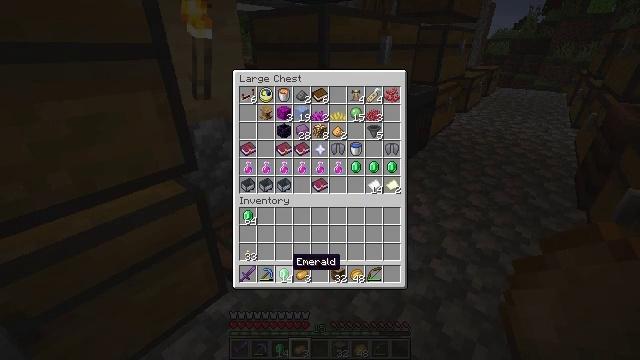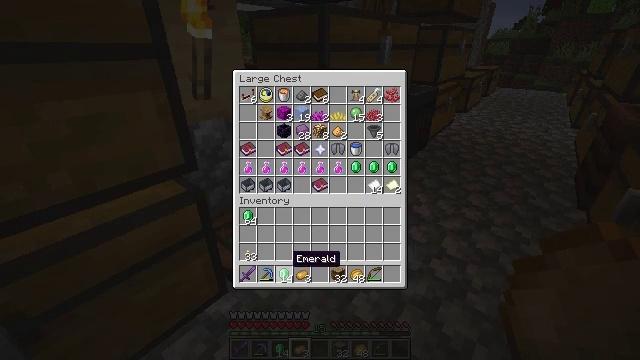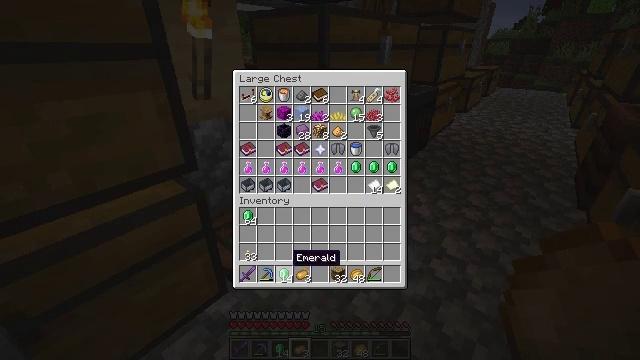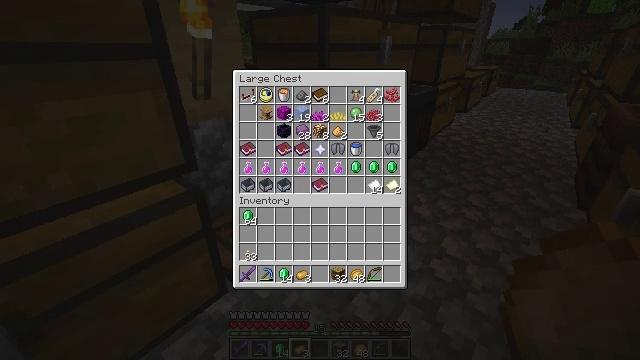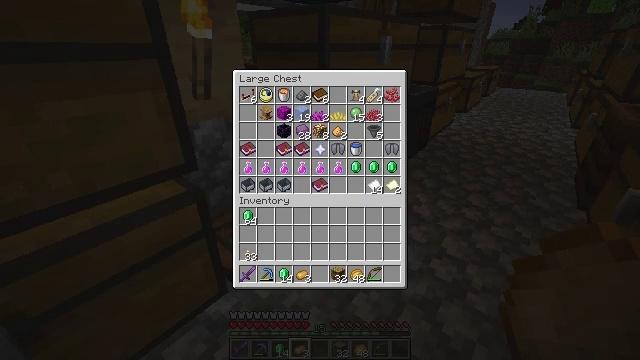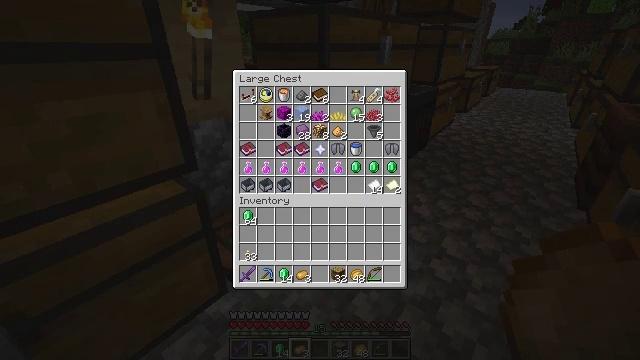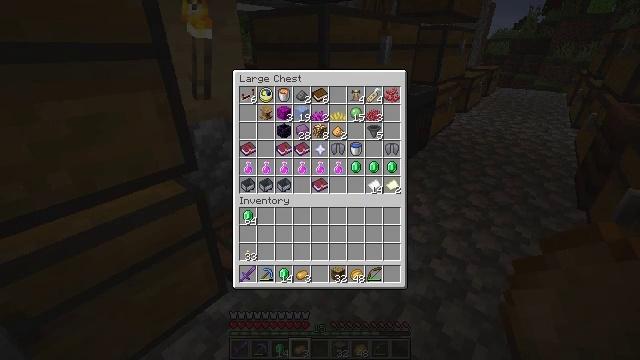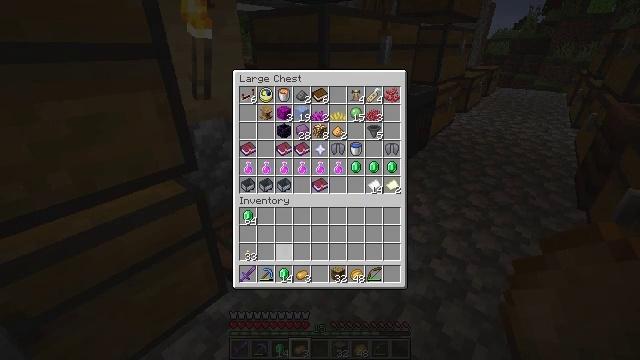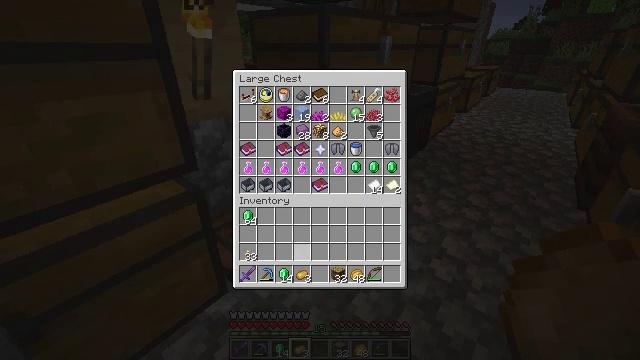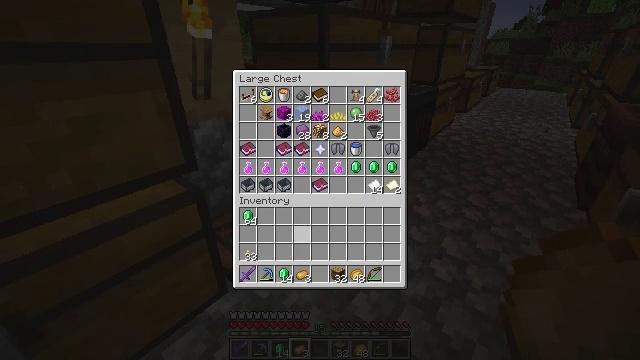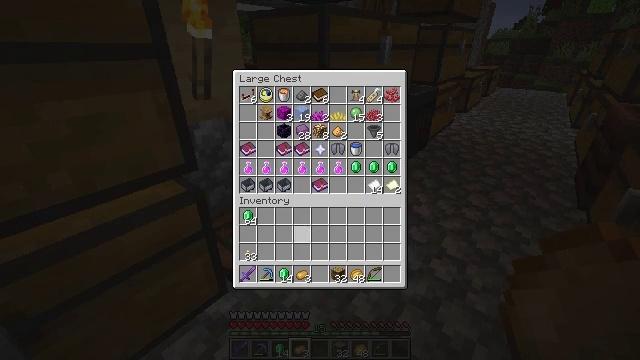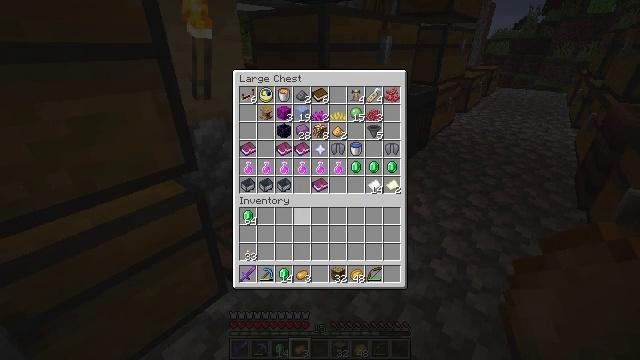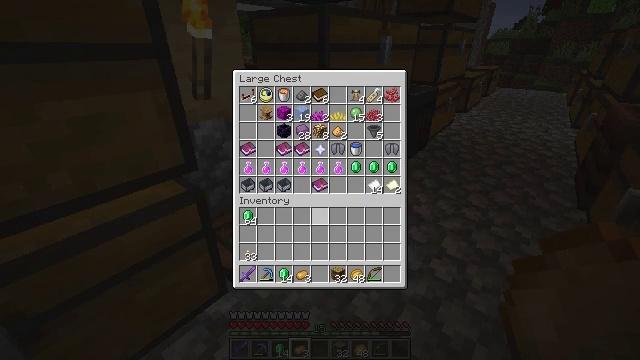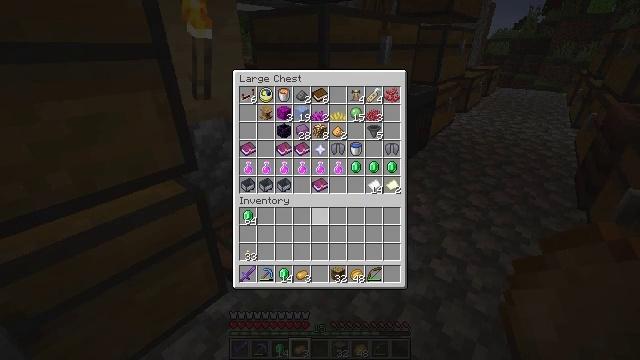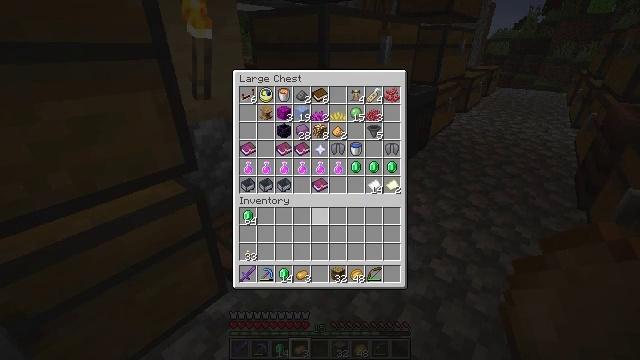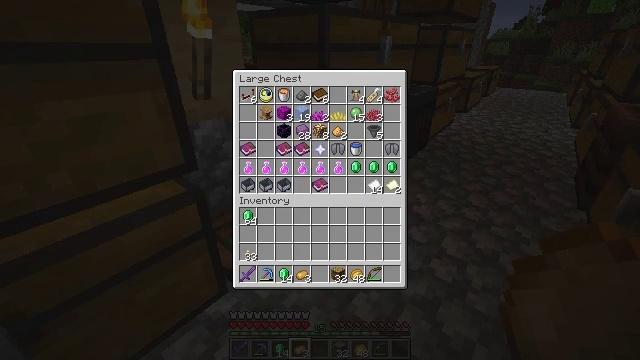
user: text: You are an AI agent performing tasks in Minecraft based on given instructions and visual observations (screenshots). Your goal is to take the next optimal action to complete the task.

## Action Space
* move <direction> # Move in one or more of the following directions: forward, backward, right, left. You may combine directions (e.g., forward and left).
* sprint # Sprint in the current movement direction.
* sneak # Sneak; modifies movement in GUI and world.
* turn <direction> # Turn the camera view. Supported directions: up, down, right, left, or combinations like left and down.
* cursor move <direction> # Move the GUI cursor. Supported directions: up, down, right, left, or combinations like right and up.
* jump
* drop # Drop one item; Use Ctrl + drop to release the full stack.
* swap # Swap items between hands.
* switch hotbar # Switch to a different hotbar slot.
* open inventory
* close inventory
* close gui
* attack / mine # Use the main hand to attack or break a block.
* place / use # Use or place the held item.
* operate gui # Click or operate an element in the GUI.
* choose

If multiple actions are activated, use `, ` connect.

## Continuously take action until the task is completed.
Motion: motion action
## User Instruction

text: Mine cobblestone to craft tools and furnaces.
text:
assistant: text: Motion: no_op
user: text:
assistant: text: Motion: no_op
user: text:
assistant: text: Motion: no_op
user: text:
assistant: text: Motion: no_op
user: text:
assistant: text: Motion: no_op
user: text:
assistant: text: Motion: no_op
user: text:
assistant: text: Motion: no_op
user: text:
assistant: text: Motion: cursor move up
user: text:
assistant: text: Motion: cursor move up
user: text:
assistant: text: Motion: cursor move up
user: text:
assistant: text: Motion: no_op
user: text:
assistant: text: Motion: no_op
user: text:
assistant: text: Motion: no_op
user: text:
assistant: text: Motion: no_op
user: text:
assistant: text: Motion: no_op
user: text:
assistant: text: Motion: cursor move up
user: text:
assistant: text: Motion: no_op
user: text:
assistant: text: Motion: no_op
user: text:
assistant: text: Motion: no_op
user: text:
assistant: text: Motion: no_op
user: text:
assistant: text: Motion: no_op
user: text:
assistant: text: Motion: no_op
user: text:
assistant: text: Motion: no_op
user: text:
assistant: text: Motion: no_op
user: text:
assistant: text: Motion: close inventory
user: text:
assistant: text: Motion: close inventory
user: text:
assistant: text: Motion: close inventory
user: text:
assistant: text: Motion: turn right
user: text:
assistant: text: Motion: turn right
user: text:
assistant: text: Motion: turn right